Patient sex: M
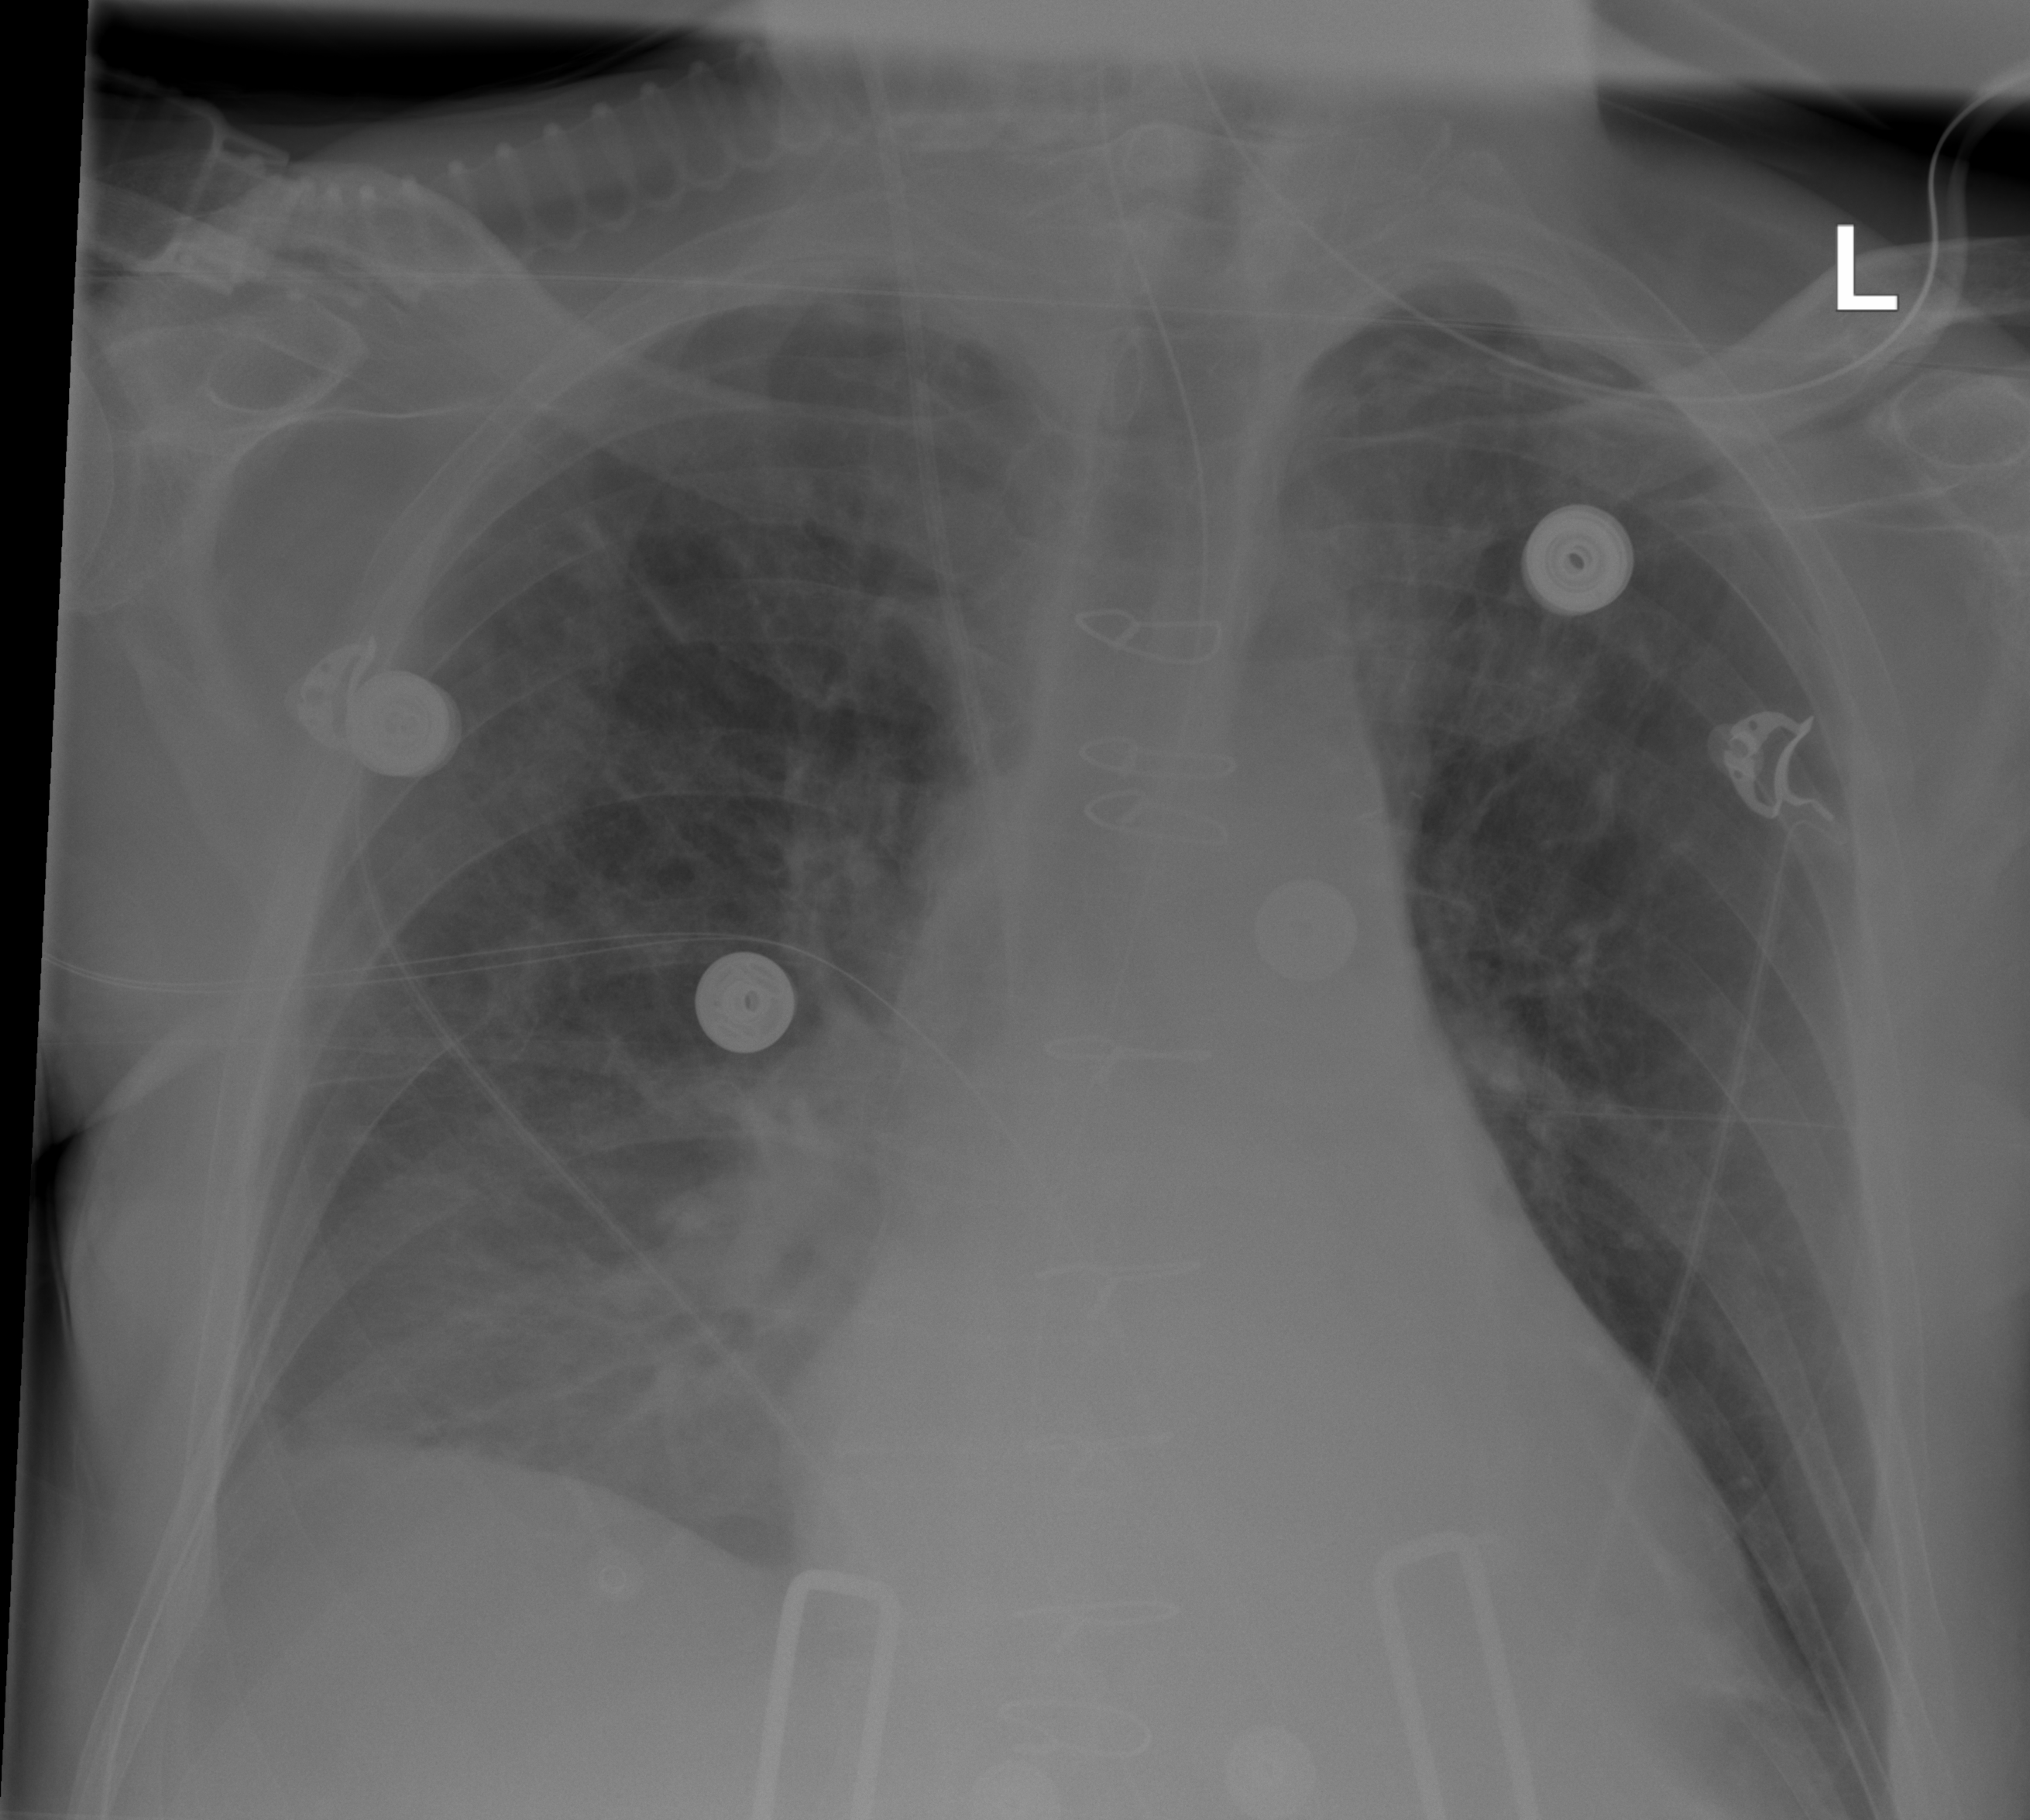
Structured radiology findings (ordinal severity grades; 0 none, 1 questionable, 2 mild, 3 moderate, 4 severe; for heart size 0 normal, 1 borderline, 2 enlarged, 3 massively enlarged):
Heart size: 1
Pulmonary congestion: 0
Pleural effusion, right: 2
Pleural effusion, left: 2
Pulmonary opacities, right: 2
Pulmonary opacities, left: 0
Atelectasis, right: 2
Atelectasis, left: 2